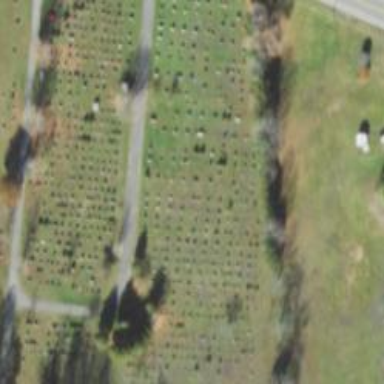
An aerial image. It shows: Cemetery.